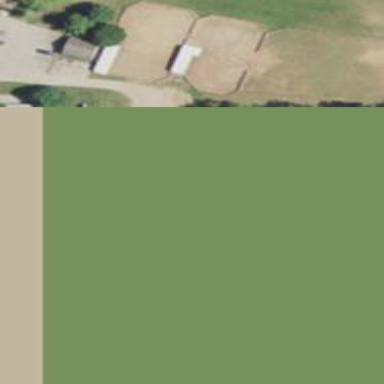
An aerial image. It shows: Farmyard area.